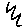
Label: zigzag